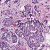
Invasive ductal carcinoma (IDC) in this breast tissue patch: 1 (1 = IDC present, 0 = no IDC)